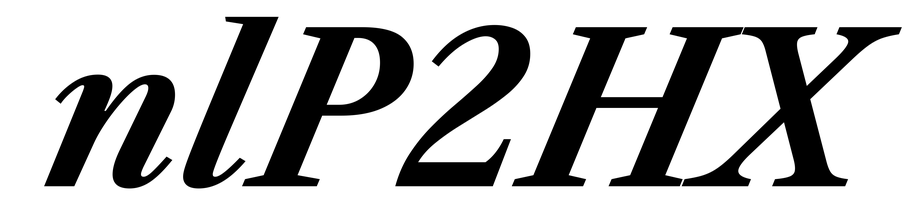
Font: LibreCaslonText-Italic_Bold_Italic